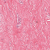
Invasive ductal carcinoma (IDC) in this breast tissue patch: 0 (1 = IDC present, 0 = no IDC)